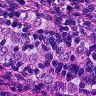
Metastatic tissue present: yes